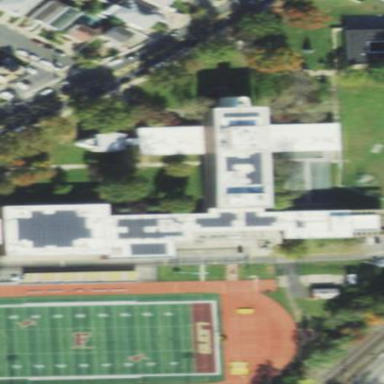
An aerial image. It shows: School building.